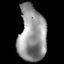
Tissue: lung
Cell type: Epithelial cells
Senescence score: 0.22
Nuclear area (px): 1488
Mean DAPI intensity: 149.168